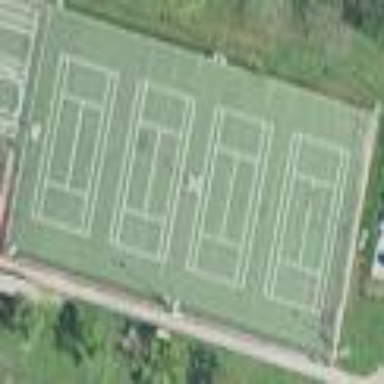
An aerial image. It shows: Tennis court on pitch designated for leisure land.